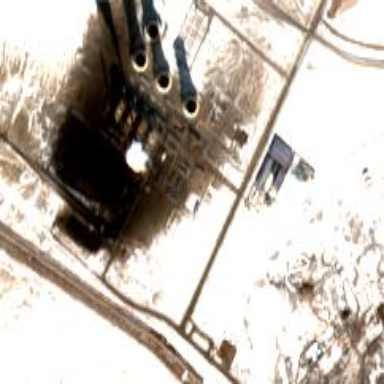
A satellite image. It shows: Industrial area with coal power plant.